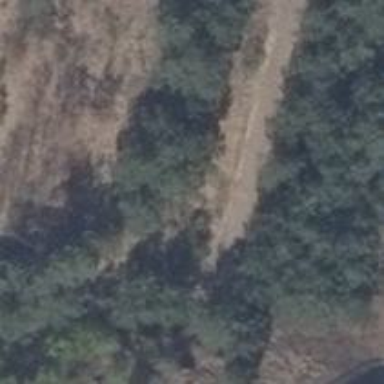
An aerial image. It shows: Pipeline marked by cutline as man-made structure.